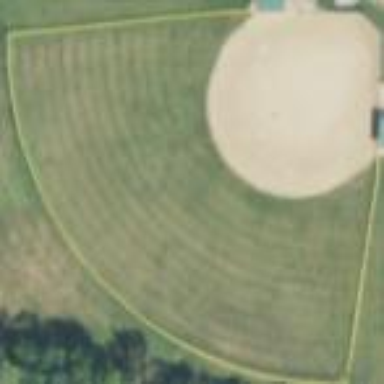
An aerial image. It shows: Baseball pitch for leisure land.